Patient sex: M
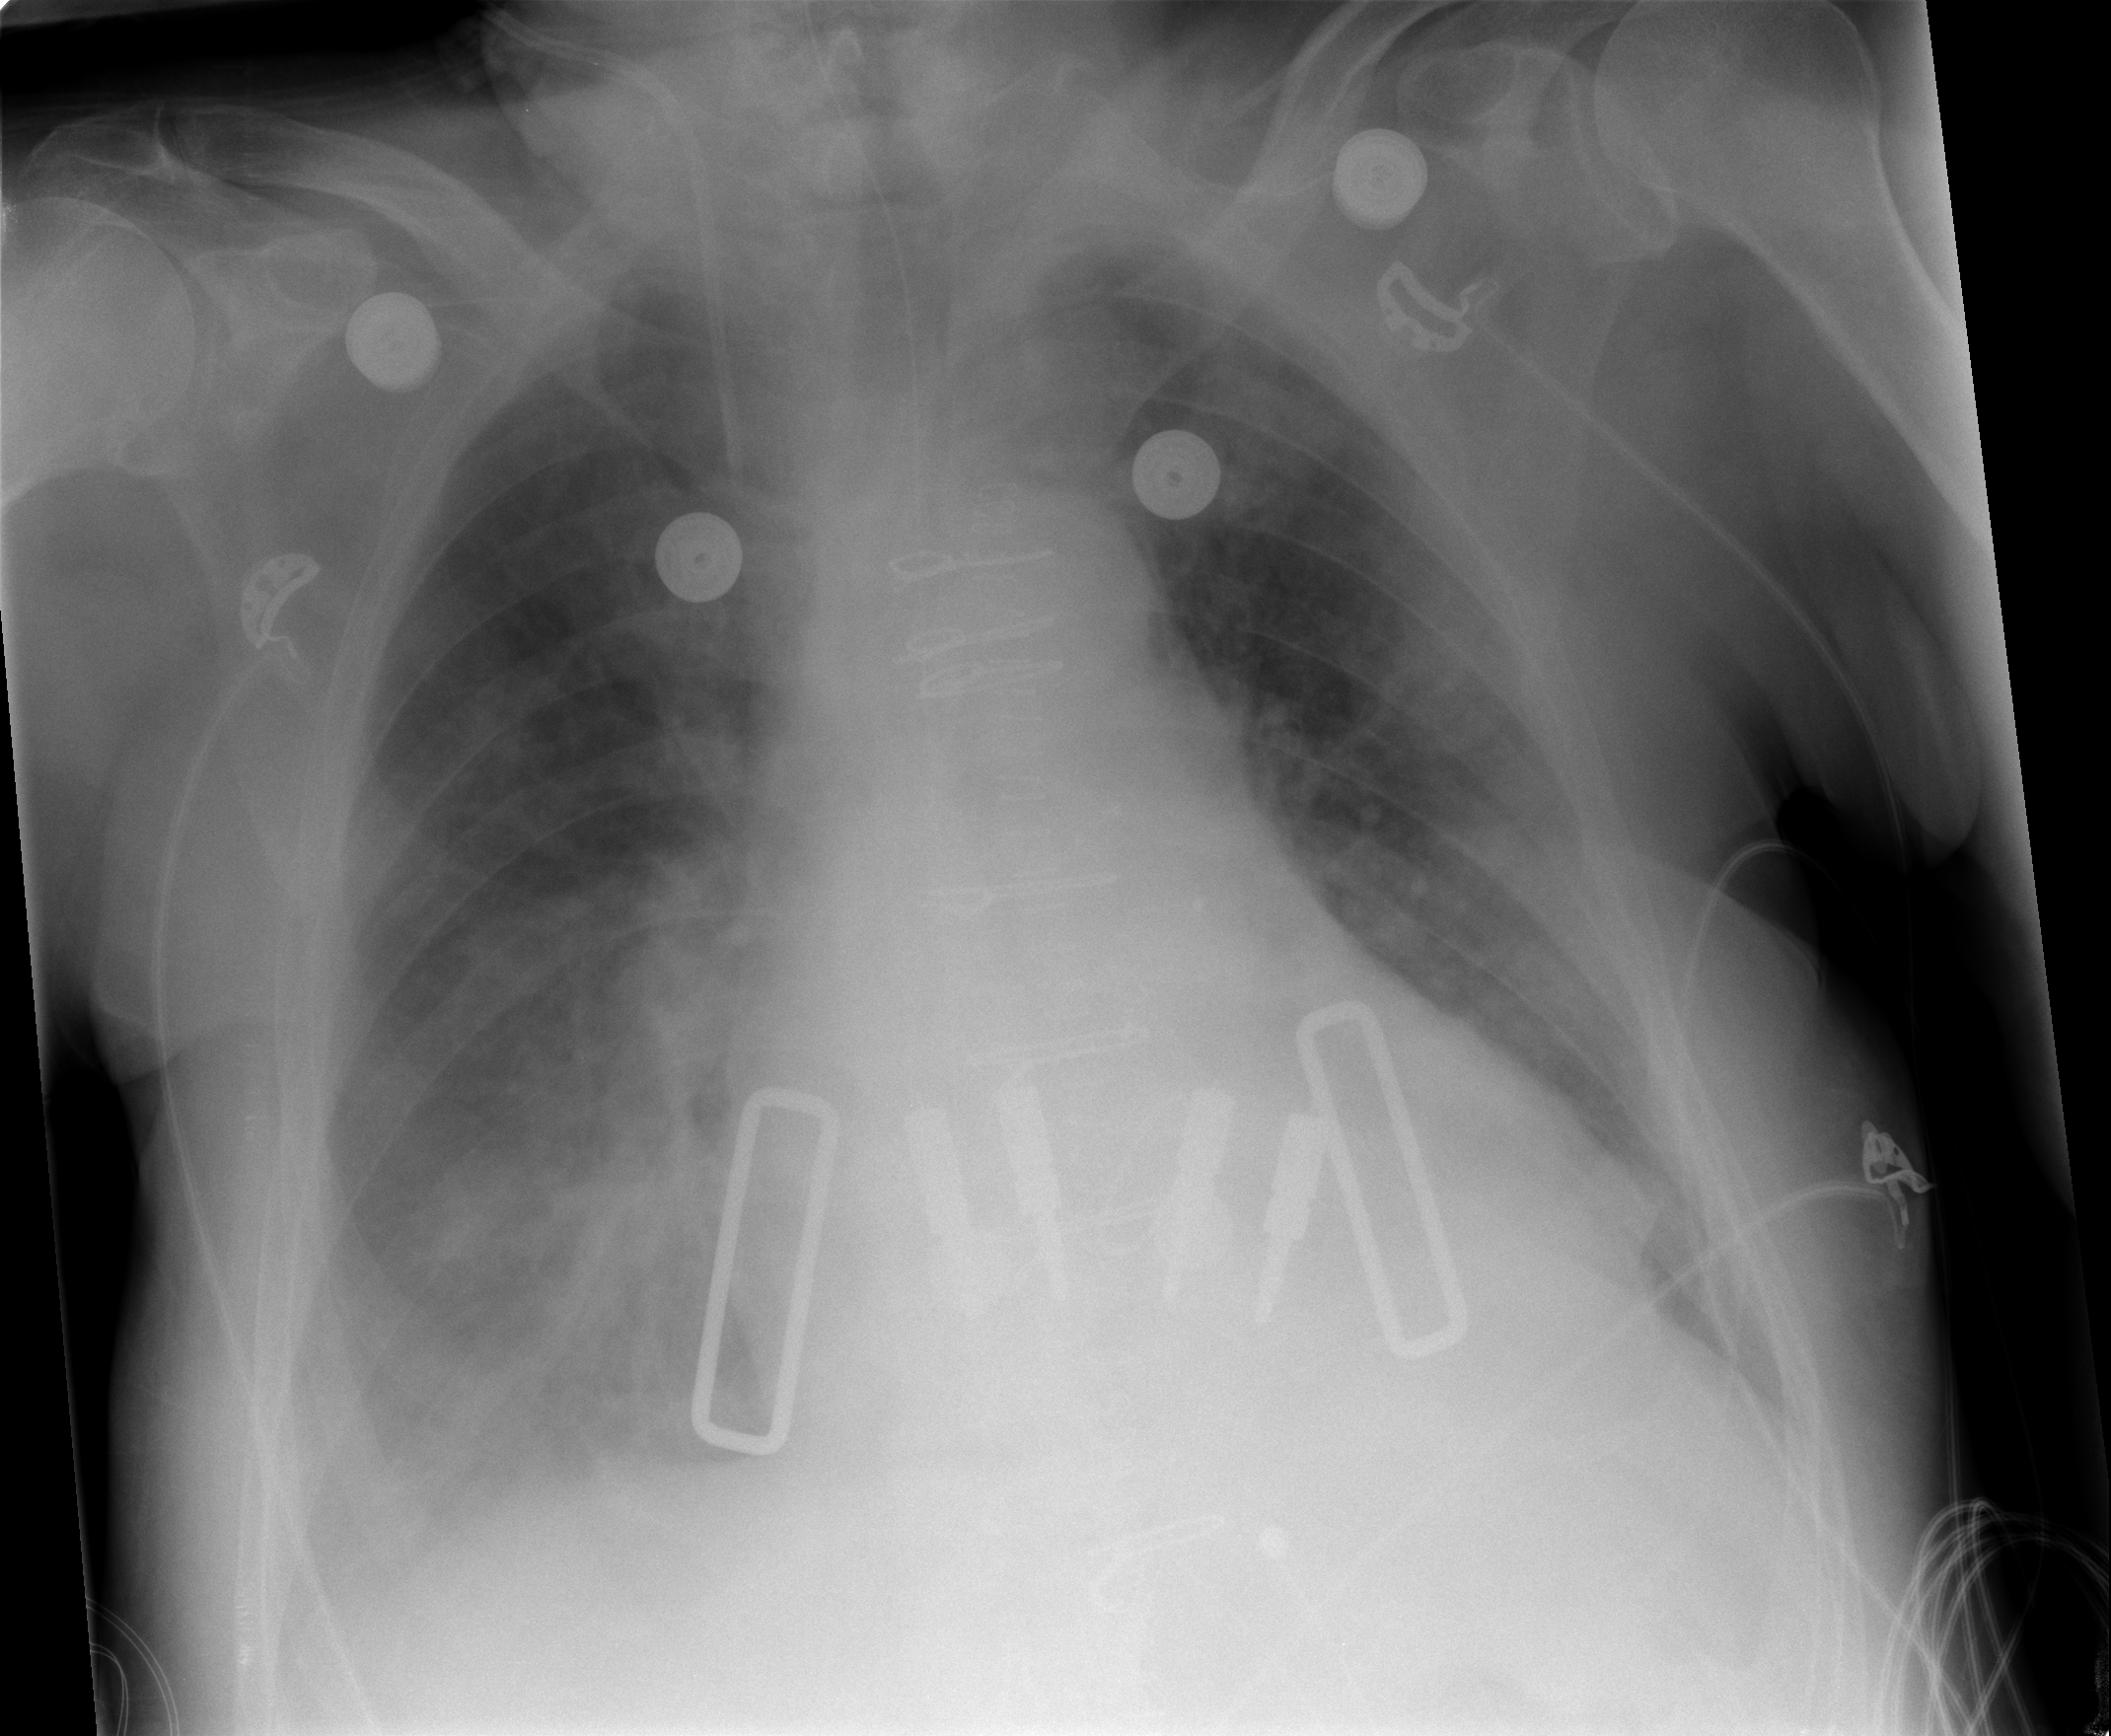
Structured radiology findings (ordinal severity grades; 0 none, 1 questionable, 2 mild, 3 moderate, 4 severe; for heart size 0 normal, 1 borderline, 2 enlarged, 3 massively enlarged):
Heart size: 0
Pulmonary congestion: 2
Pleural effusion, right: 2
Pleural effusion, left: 1
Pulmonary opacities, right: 2
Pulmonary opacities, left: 2
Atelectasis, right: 2
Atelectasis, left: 1